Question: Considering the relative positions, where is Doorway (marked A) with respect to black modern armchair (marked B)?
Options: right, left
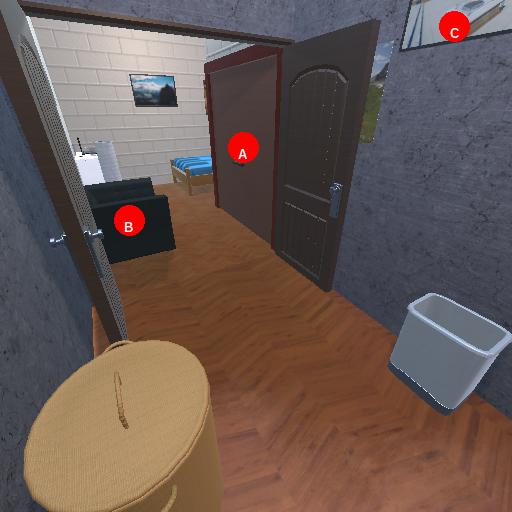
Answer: right